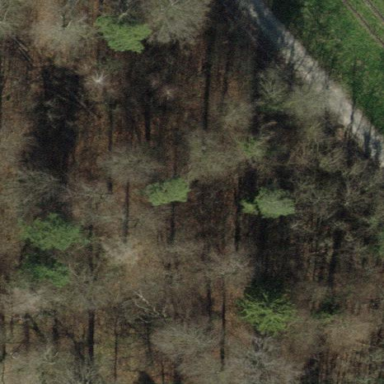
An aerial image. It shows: Mixed woodland with various types of leaves.